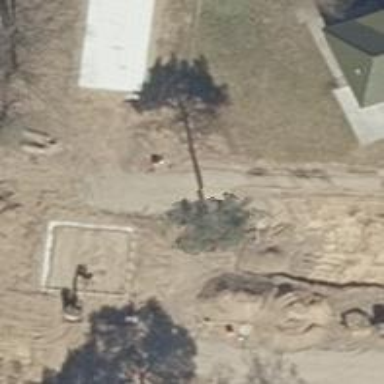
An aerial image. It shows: Driveway.